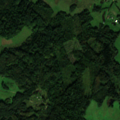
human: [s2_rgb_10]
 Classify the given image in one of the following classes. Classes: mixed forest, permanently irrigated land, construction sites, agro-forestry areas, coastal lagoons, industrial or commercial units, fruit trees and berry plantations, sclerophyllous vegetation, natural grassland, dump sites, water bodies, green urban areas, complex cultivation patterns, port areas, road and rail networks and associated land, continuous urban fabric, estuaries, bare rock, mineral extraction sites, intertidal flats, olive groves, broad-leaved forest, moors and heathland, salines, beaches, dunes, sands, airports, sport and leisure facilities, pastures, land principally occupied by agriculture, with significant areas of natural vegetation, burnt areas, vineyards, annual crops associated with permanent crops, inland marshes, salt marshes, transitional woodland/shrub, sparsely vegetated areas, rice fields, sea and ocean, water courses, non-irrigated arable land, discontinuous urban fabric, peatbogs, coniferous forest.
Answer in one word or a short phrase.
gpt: non-irrigated arable land, pastures, complex cultivation patterns, land principally occupied by agriculture, with significant areas of natural vegetation, broad-leaved forest, mixed forest